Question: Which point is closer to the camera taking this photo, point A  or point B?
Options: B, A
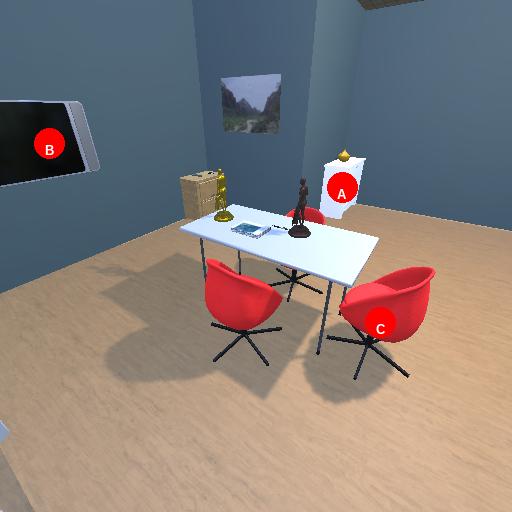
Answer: B